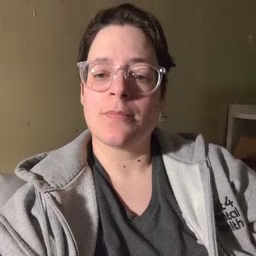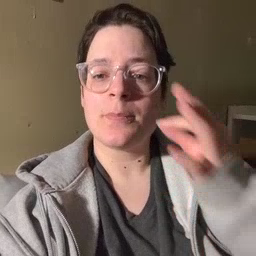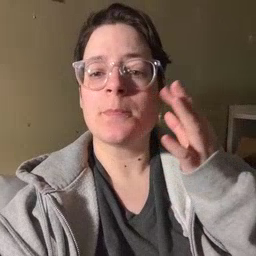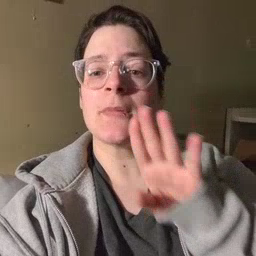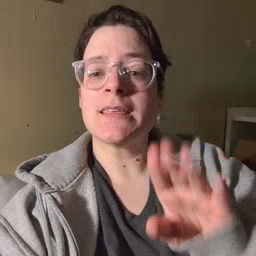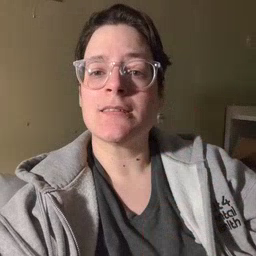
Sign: bee